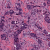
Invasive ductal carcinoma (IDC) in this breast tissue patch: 1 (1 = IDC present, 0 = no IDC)